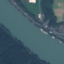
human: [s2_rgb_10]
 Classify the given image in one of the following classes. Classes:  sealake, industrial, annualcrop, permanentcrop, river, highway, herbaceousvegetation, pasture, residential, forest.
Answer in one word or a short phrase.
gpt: River